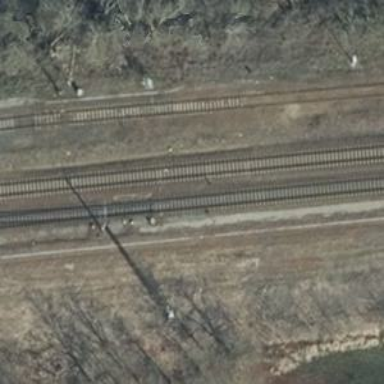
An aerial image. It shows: Railway signal.